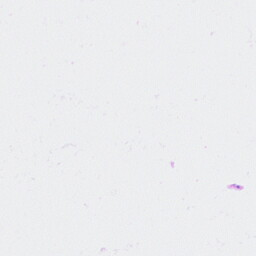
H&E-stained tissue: Breast